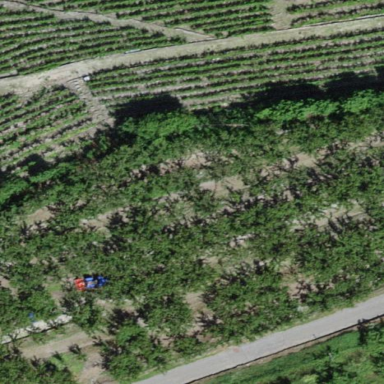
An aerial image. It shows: Orchard.